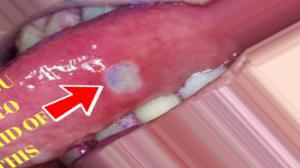
Condition: Mouth Ulcer